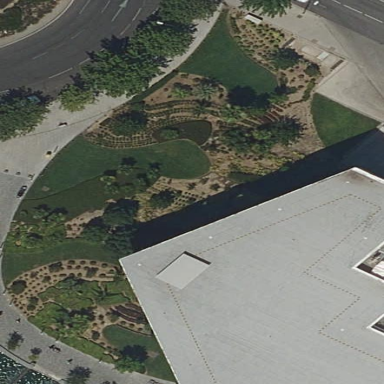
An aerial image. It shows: Garden with kerb barrier.